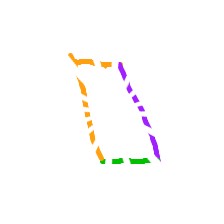
Shape: parallelogram